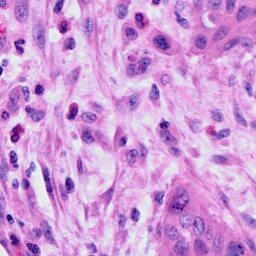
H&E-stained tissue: Cervix